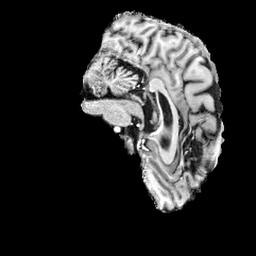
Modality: T1w
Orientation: sagittal
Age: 64
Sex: male
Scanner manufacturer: siemens
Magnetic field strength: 6.98 T
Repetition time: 6 s
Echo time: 0.00302 s